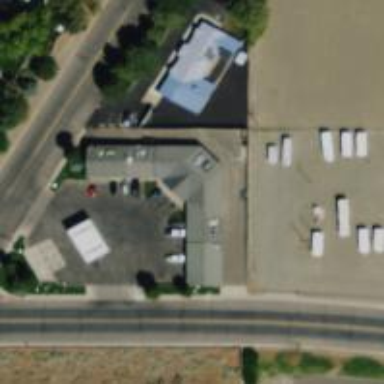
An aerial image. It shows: Convenience shop.